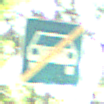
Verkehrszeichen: EndeKraftfahrstrasse
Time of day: Midday
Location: Outdoor (Nature)
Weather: Clear
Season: NotSpecified
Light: Natural